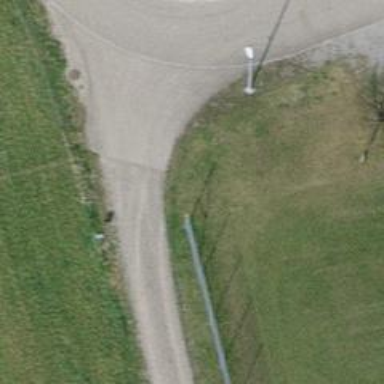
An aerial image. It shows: Track with grade2 pebblestone surface.